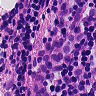
Metastatic tissue present: yes